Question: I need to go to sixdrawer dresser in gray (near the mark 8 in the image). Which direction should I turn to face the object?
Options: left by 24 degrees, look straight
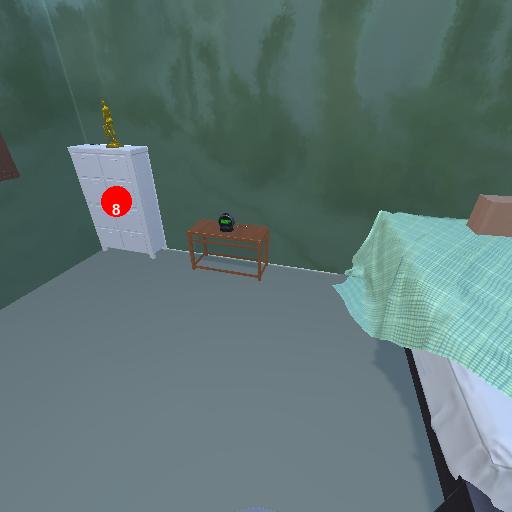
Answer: left by 24 degrees